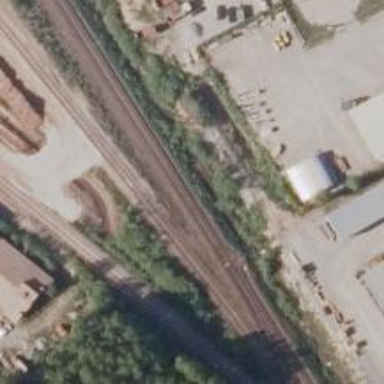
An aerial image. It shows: Railway junction.